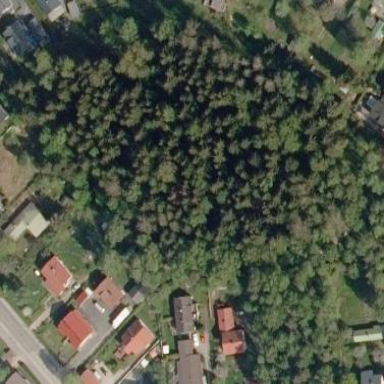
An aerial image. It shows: Beautiful woodland area.